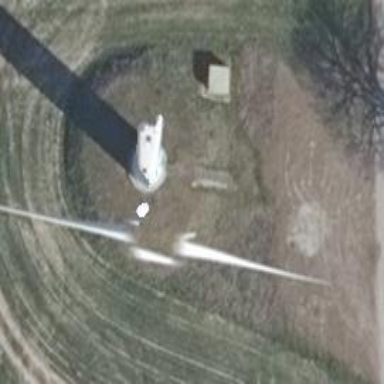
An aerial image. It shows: Wind power generator.